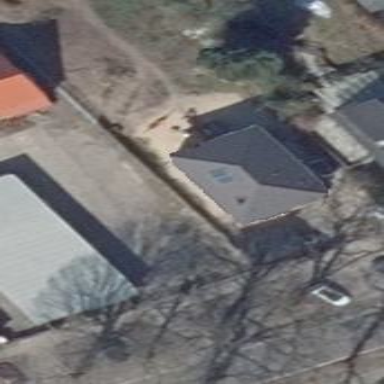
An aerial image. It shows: Detached building with hipped roof.